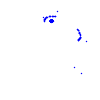
Particle: kaon